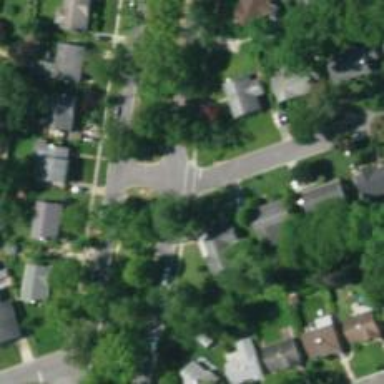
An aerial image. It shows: Neighborhood.